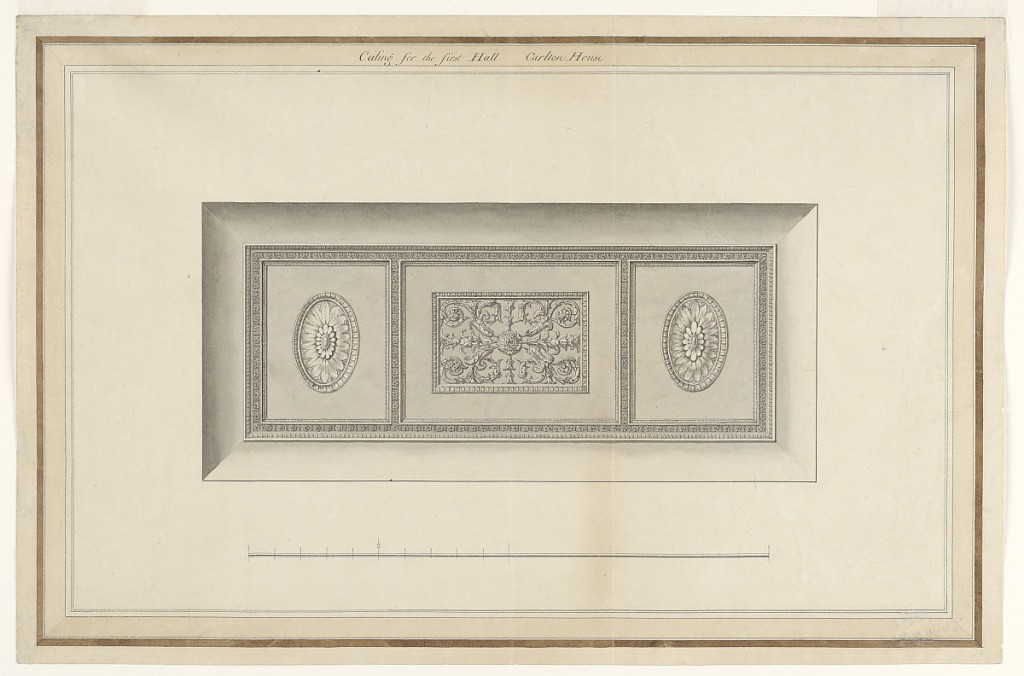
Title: Design for Oblong Plaster Ceiling for the First Hall, Carlton House, Pall Mall, London, England
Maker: Henry Holland, British, 1745 - 1806
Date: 1786–90
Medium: Pen and black ink, brush and gray wash on paper
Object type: Drawing
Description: Horizontal format design for an oblong plaster ceiling. Outside, a vaulted strip. A moulded frame surrounds two lateral vertical rectangles and a central horizontal one. Ovoids with blossoms are in the center of the first ones in that of the central one is framed oblong with an acanthus motif. Below the scale. Elaborate framing near the edges. Something has been erased in the lower right corner.